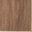
Piece: xx